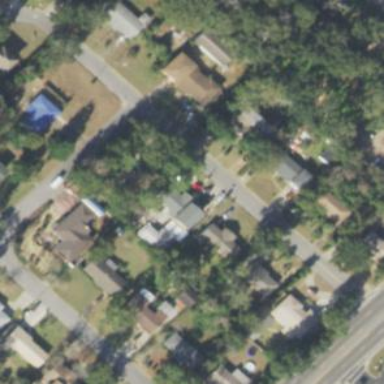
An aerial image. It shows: Residential area composed of single-family homes.